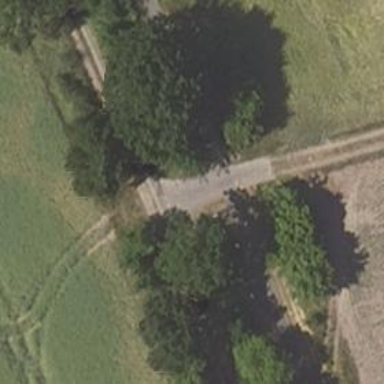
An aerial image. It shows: Unclassified road with grade 2 tracktype.